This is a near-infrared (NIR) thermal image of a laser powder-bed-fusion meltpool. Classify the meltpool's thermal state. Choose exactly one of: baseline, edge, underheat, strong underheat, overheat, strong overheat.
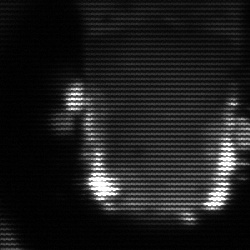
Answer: baseline